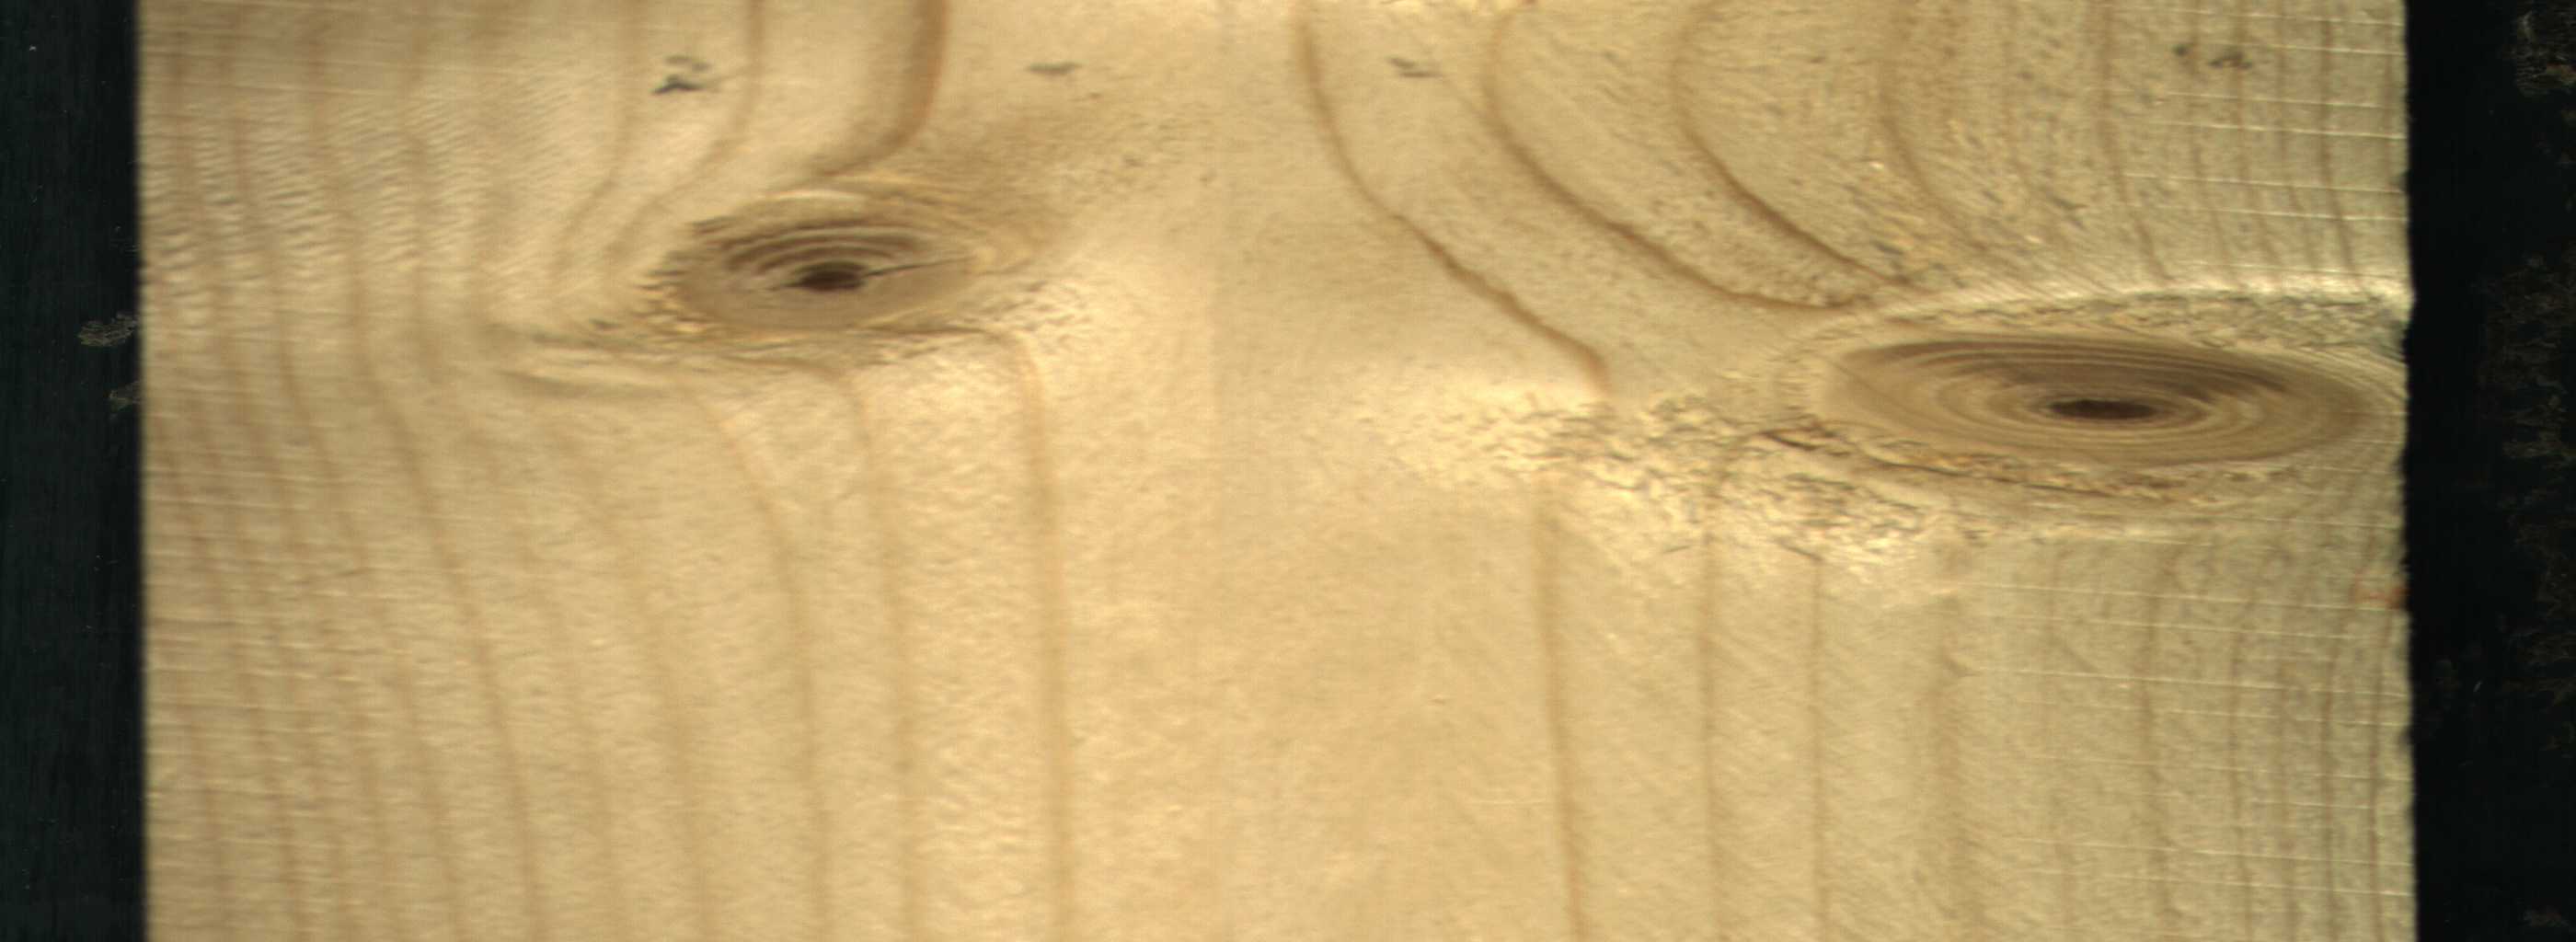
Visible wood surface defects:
Live_Knot
Live_Knot